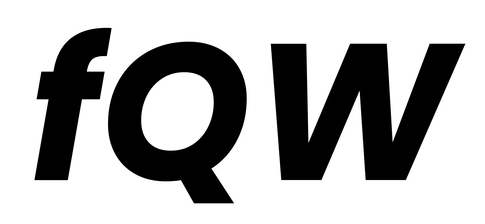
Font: Poppins-BoldItalic